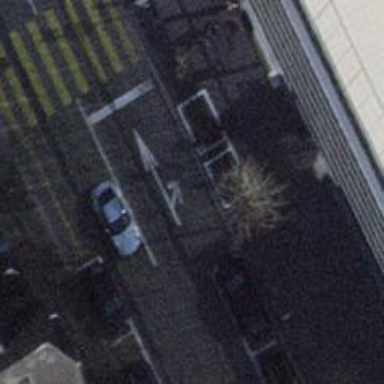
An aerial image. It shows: Bicycle parking facility.